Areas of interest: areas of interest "Park Square"
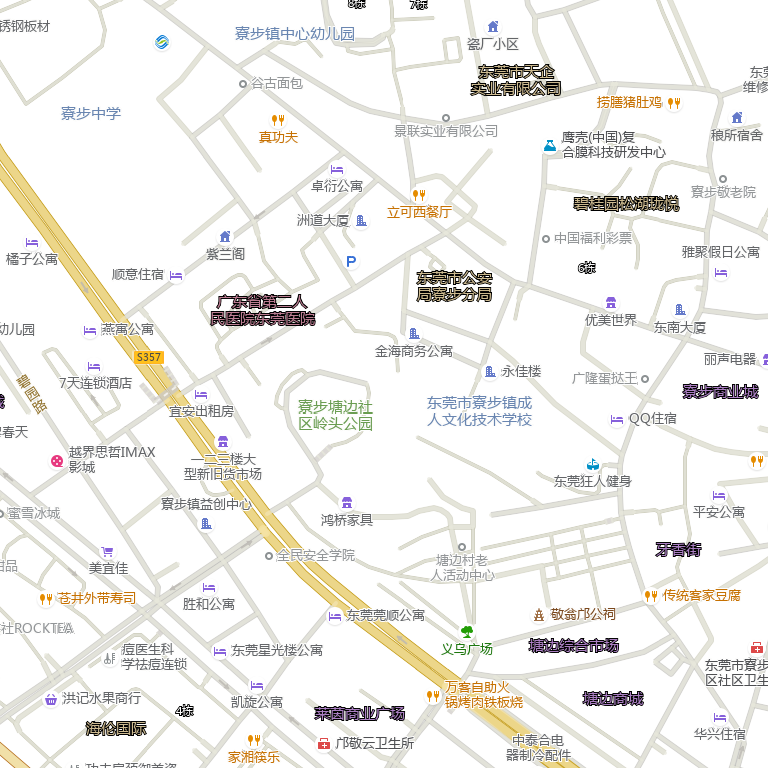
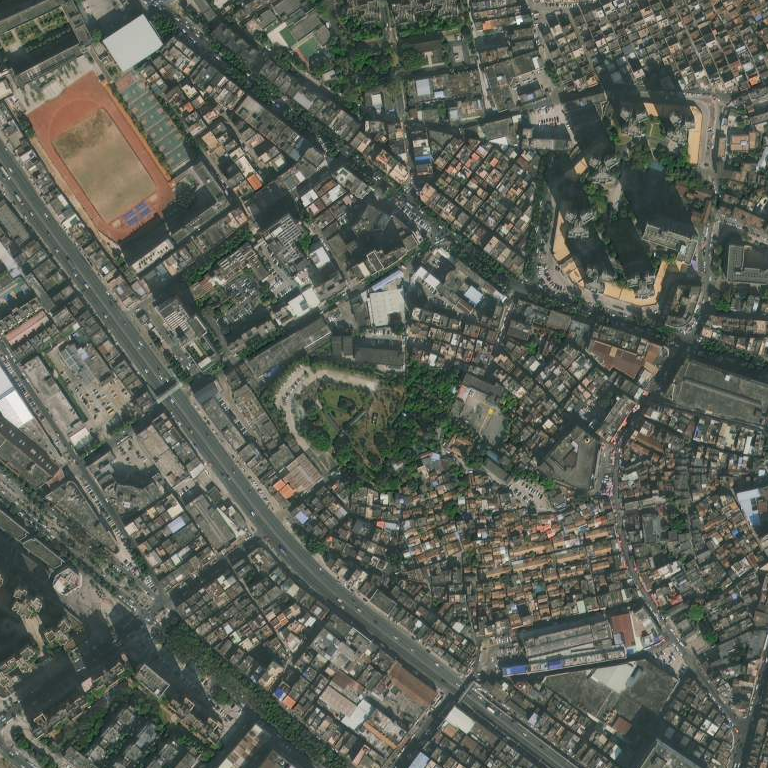